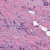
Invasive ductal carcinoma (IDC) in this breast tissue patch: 1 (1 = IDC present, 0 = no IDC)